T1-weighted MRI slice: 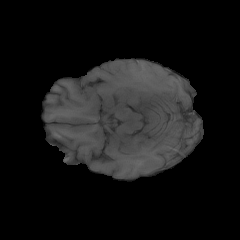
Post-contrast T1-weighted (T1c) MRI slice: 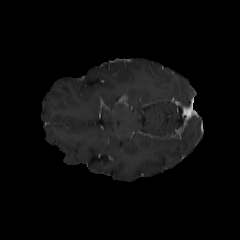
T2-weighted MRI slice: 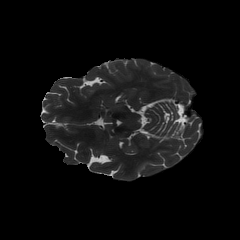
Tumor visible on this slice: no